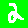
Digit: 2